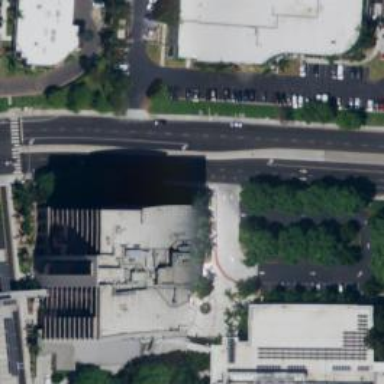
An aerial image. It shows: Office building.